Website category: movie
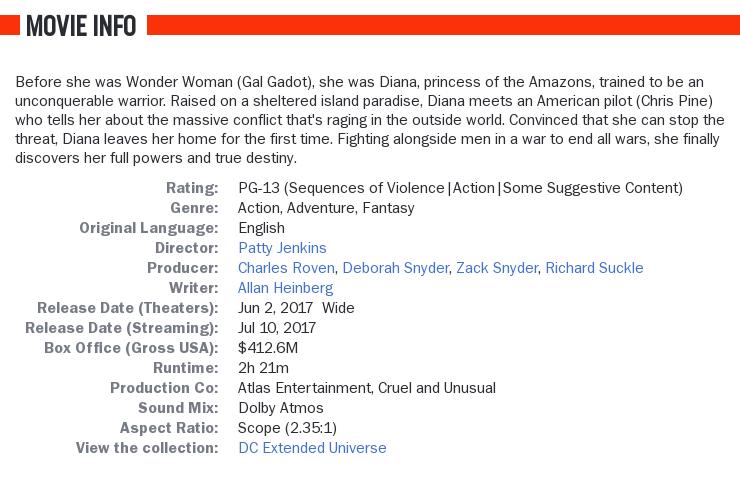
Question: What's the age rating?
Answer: PG-13 (Sequences of Violence|Action|Some Suggestive Content)

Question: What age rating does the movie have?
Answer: PG-13 (Sequences of Violence|Action|Some Suggestive Content)

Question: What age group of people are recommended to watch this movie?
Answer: PG-13 (Sequences of Violence|Action|Some Suggestive Content)

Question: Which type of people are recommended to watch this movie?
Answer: PG-13 (Sequences of Violence|Action|Some Suggestive Content)

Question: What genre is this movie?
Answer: action, adventure, fantasy

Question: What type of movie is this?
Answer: action, adventure, fantasy

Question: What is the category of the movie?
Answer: action, adventure, fantasy

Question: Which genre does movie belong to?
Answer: action, adventure, fantasy

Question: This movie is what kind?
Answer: action, adventure, fantasy

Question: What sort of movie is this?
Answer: action, adventure, fantasy

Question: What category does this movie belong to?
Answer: action, adventure, fantasy

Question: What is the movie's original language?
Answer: English

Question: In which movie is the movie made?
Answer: English

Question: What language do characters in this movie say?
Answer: English

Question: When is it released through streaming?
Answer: Jul 10, 2017

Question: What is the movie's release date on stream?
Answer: Jul 10, 2017

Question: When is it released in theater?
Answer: Jun 2, 2017 wide

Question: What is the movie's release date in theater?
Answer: Jun 2, 2017 wide

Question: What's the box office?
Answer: $412.6M

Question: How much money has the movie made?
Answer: $412.6M

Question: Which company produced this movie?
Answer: Atlas Entertainment, Cruel and Unusual

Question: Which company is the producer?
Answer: Atlas Entertainment, Cruel and Unusual

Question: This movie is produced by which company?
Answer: Atlas Entertainment, Cruel and Unusual

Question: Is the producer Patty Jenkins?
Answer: no

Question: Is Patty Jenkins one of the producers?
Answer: no

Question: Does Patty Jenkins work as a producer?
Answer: no

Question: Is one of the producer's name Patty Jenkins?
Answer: no

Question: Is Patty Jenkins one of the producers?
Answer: no

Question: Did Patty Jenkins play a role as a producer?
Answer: no

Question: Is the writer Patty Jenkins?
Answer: no

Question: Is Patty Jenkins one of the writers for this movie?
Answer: no

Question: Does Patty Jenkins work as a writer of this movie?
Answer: no

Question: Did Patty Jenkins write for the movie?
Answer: no

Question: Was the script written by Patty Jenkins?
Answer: no

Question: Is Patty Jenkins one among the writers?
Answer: no

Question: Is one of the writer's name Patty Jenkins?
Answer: no

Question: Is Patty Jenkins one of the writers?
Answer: no

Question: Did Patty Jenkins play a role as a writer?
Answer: no

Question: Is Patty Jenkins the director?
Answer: yes

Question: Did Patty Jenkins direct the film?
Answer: yes

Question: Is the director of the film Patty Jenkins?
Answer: yes

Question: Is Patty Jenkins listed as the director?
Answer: yes

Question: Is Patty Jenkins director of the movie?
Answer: yes

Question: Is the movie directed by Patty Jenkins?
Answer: yes

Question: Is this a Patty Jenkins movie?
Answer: yes

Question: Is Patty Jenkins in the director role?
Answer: yes

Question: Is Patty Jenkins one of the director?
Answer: yes

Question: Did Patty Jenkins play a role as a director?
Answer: yes

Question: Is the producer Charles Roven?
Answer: yes

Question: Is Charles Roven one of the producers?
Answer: yes

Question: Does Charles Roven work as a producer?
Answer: yes

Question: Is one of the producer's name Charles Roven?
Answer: yes

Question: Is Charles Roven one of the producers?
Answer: yes

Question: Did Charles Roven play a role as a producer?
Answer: yes

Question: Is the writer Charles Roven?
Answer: no

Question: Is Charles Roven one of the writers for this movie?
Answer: no

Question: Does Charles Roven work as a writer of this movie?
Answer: no

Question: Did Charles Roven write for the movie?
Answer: no

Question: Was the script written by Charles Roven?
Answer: no

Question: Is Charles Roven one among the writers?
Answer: no

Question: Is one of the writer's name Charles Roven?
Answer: no

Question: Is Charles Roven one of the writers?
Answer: no

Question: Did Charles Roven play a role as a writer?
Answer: no

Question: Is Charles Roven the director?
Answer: no